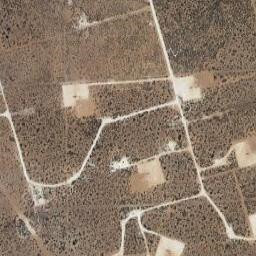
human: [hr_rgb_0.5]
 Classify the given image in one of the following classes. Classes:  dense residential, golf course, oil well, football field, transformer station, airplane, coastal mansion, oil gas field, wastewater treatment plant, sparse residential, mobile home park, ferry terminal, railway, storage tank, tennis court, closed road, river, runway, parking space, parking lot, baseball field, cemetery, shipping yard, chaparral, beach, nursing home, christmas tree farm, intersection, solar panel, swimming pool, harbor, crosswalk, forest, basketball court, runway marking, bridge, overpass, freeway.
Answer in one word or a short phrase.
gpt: oil gas field